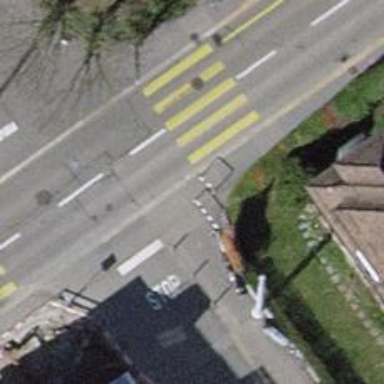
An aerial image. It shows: Cycle barrier.